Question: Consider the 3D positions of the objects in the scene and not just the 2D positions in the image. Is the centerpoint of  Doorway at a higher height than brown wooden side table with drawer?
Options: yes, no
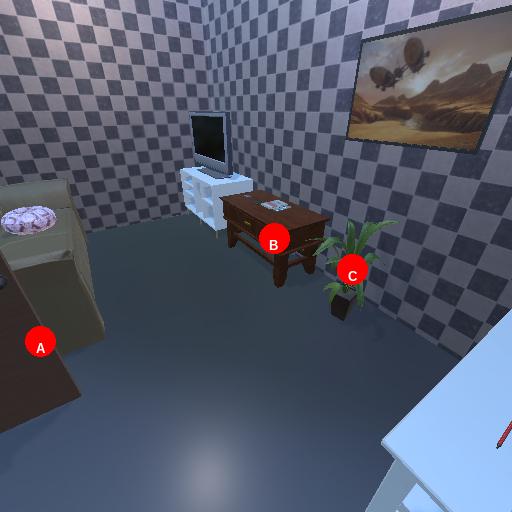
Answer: yes